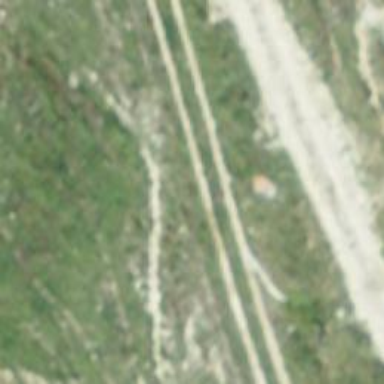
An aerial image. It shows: Unpaved path.